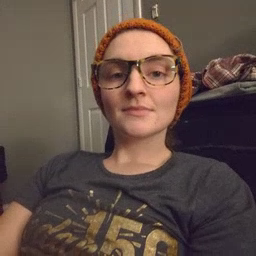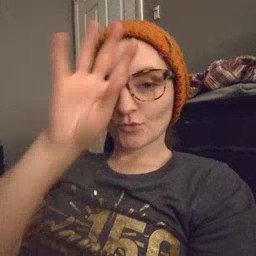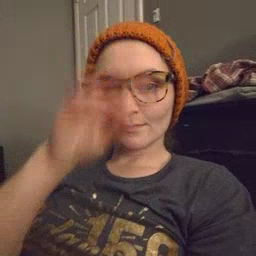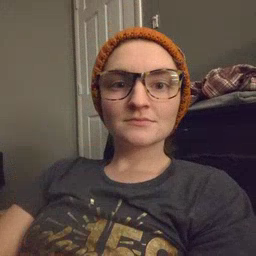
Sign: fireman